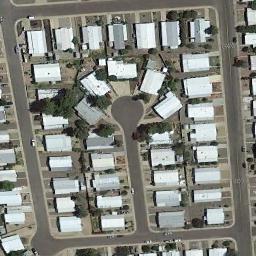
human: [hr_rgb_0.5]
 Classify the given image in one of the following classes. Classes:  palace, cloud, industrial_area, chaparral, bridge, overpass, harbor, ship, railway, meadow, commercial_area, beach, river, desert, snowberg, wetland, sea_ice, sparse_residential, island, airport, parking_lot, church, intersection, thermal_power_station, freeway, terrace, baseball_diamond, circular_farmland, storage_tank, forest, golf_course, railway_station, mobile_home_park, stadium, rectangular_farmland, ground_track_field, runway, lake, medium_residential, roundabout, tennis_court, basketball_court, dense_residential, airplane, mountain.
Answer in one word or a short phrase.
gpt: mobile_home_park